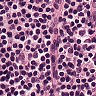
Metastatic tissue present: no